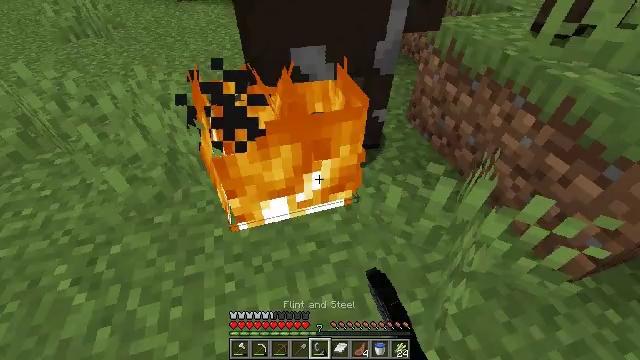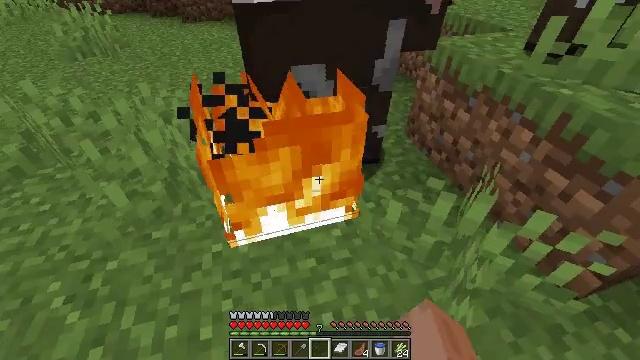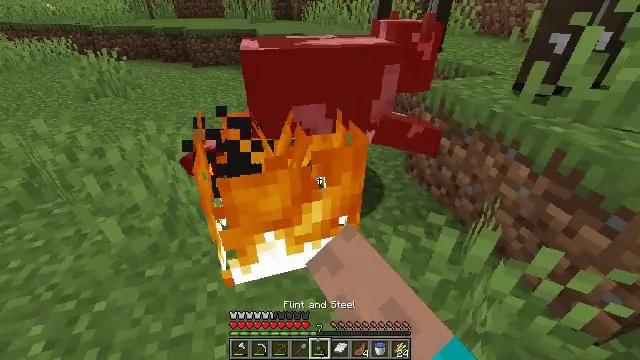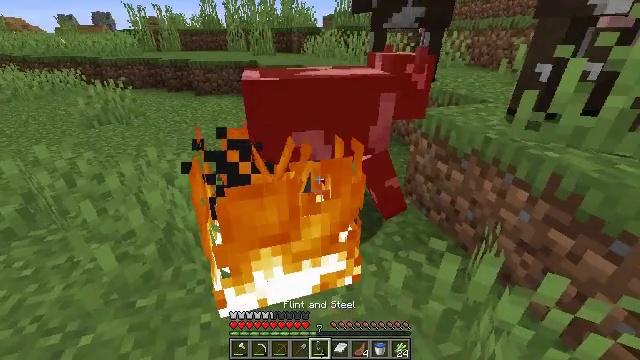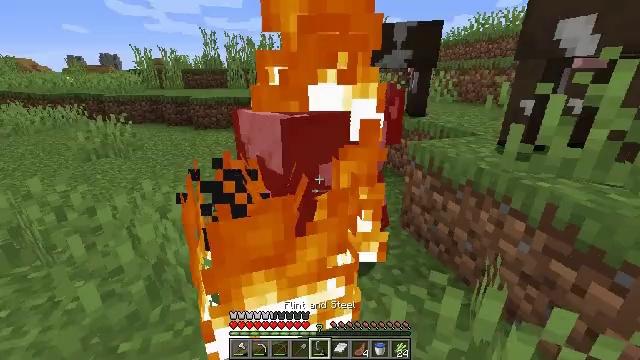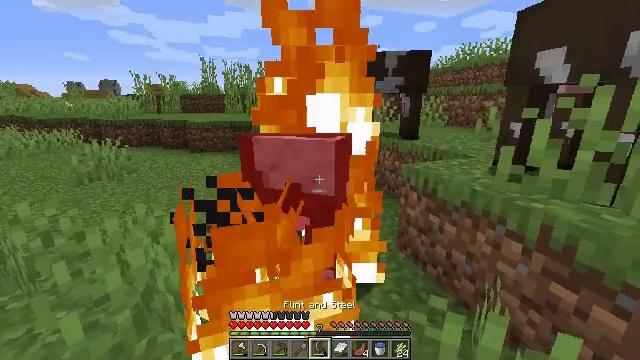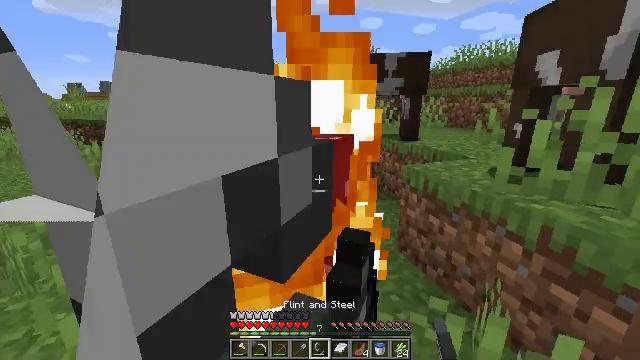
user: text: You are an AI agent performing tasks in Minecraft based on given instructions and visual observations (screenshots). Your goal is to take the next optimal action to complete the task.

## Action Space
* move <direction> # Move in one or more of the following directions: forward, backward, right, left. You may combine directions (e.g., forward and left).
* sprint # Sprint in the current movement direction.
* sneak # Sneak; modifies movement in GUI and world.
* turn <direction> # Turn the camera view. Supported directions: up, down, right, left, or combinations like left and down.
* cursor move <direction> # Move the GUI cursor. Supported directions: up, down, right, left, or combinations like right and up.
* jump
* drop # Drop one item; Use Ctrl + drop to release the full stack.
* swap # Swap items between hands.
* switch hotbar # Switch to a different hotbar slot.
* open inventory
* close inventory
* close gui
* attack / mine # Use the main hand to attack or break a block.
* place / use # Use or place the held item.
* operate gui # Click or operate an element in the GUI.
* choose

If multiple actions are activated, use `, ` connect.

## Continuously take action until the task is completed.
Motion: motion action
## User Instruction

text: Remove a flint and steel from the inventory.
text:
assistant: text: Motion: turn up, drop
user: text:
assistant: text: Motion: turn up, drop
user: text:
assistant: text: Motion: turn up, drop
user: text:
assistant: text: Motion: turn up
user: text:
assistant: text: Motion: turn right and up
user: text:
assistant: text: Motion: no_op
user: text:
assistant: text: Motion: attack / mine